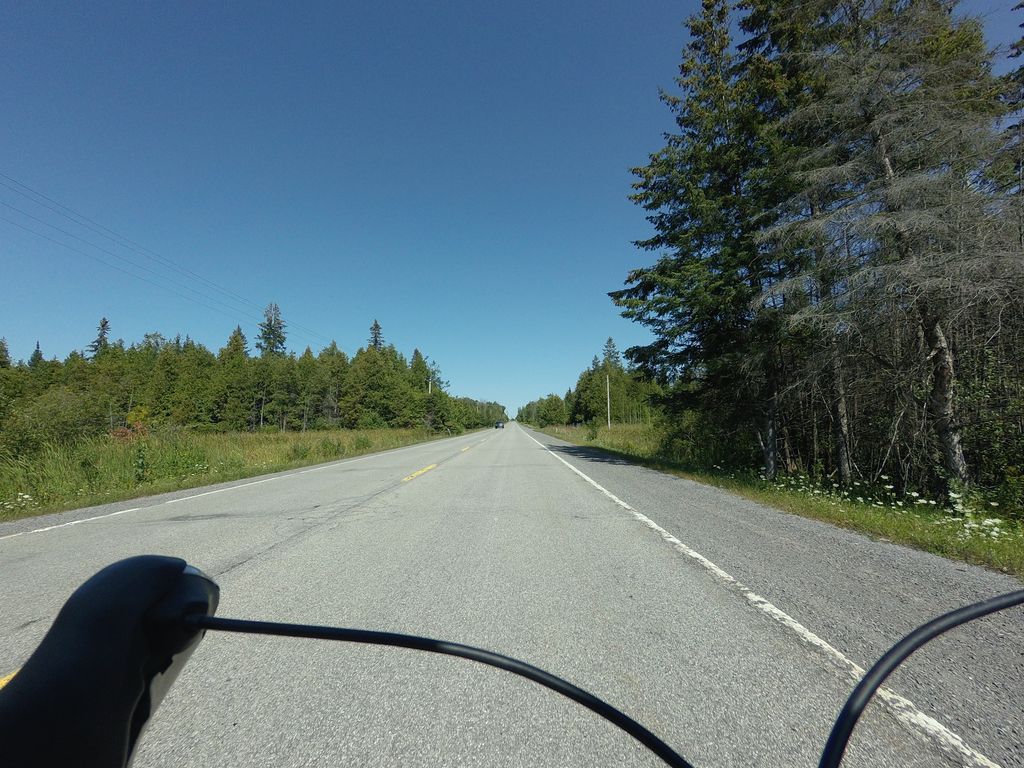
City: ottawa-gatineau